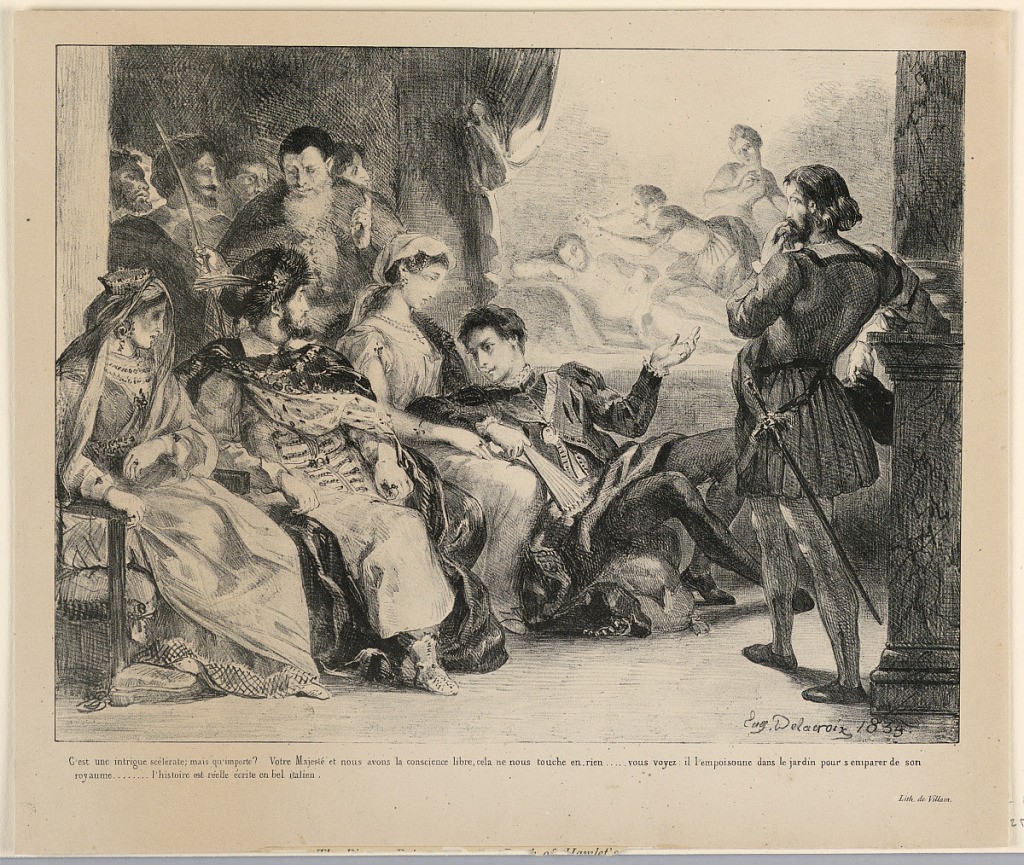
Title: Illustration for Hamlet: The Players Represent the Death of Hamlet's Father (III,2)
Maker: Eugène Delacroix, French, 1798 - 1863
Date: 1835
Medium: Lithograph on paper
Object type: Print
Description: The Players Represent the Death of Hamlet's fFther (III,2)